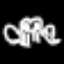
Label: frog